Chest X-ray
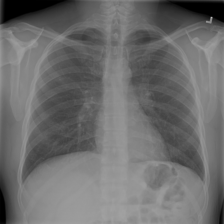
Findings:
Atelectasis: negative
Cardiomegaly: negative
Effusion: negative
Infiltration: negative
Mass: negative
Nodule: negative
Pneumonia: negative
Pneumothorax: negative
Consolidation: negative
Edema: negative
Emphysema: negative
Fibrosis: negative
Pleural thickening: negative
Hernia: negative